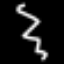
Label: squiggle